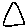
Label: triangle